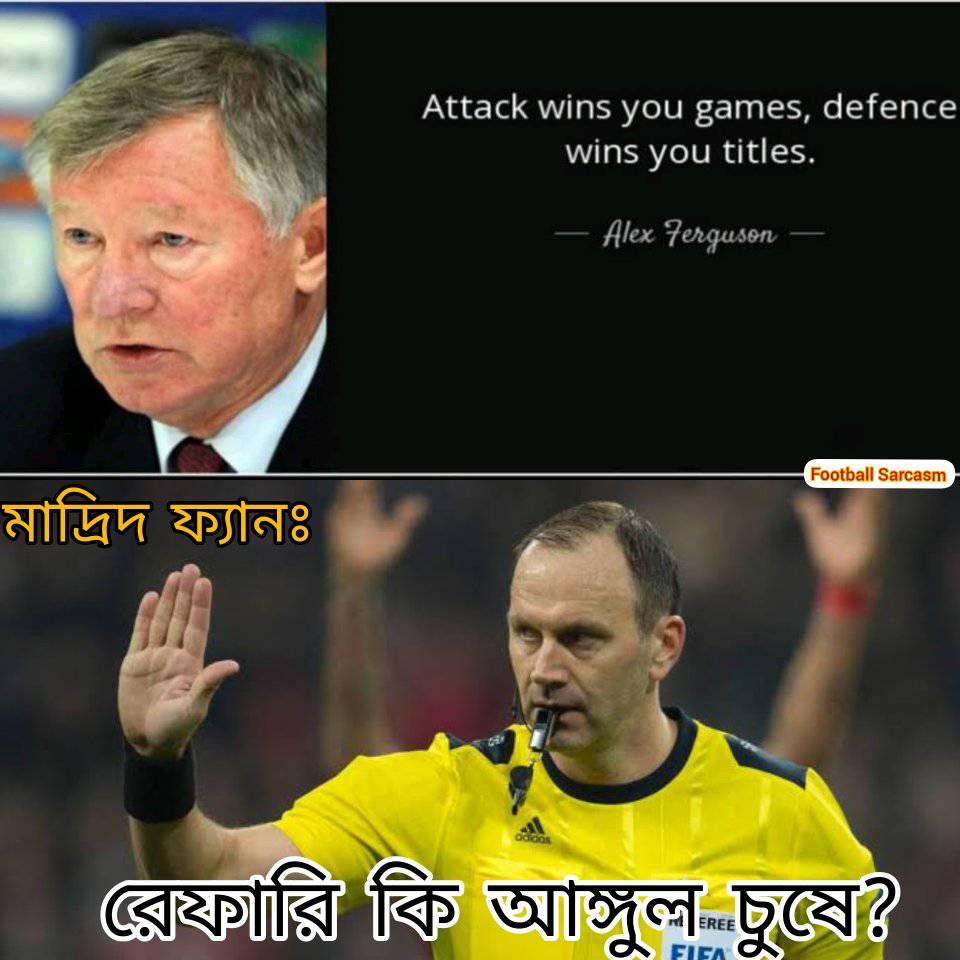
Caption: Attack wins you games, defence wins you titles   - Alex Ferguson -   মাদ্রিদ ফ্যানঃ    রেফারি কি আঙুল চুষে ?
Label: hate